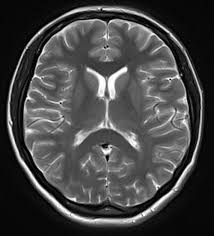
Label: notumor